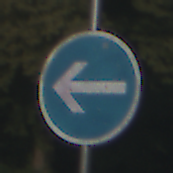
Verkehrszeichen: VorgeschriebeneFahrtrichtungHierLinks
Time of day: SunriseSunset
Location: Outdoor (Nature)
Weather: PartlyCloudy
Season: NotSpecified
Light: Natural